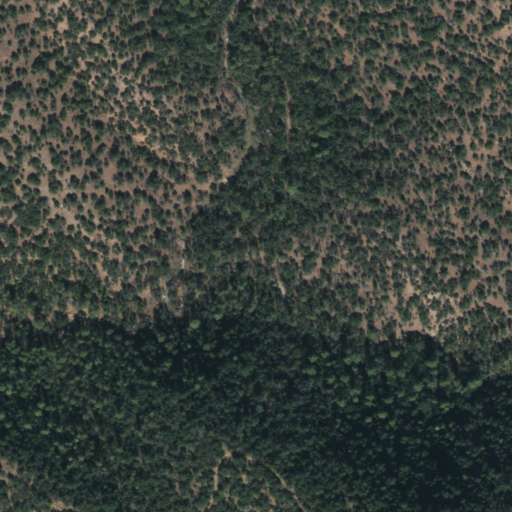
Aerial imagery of valley in Arizona named Eureka Canyon containing only evergreen forest